Field crop: maize
Growth stage: 2
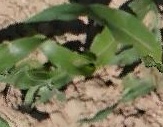
Species: maize